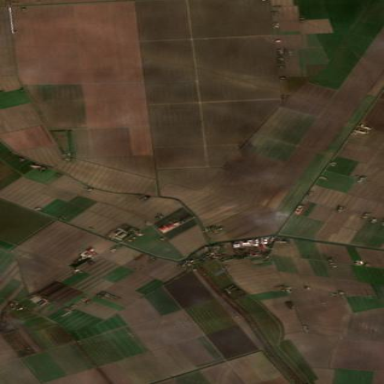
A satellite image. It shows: Farmland with forage crops.